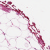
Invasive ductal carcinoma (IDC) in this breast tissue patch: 0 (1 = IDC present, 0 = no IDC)